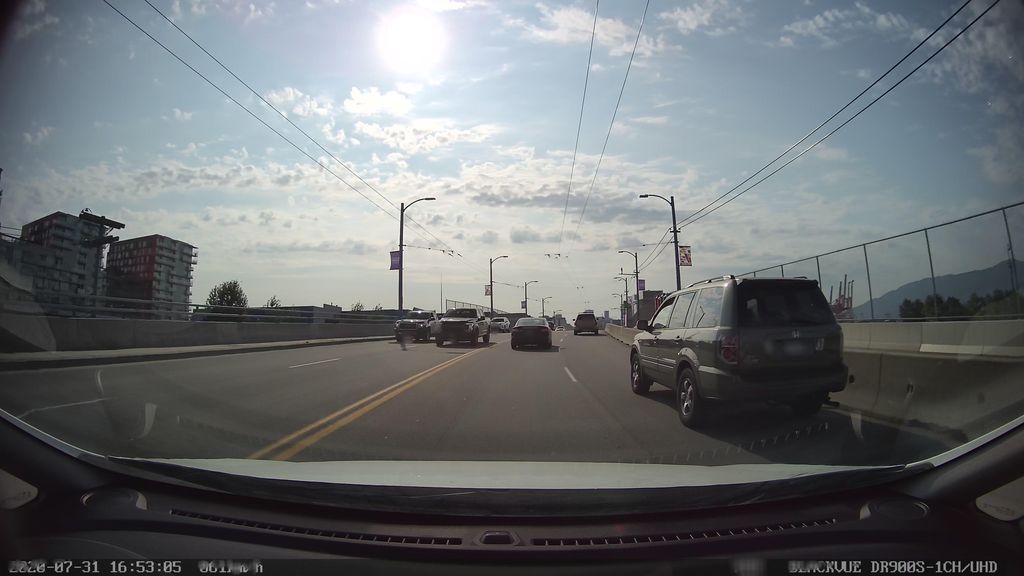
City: vancouver